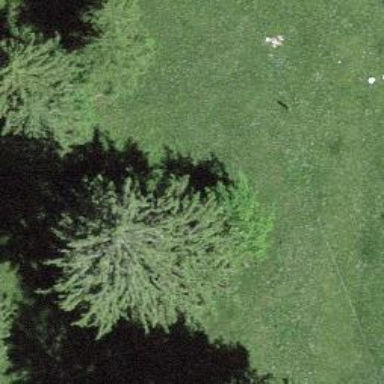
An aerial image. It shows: Beautiful tree in nature.